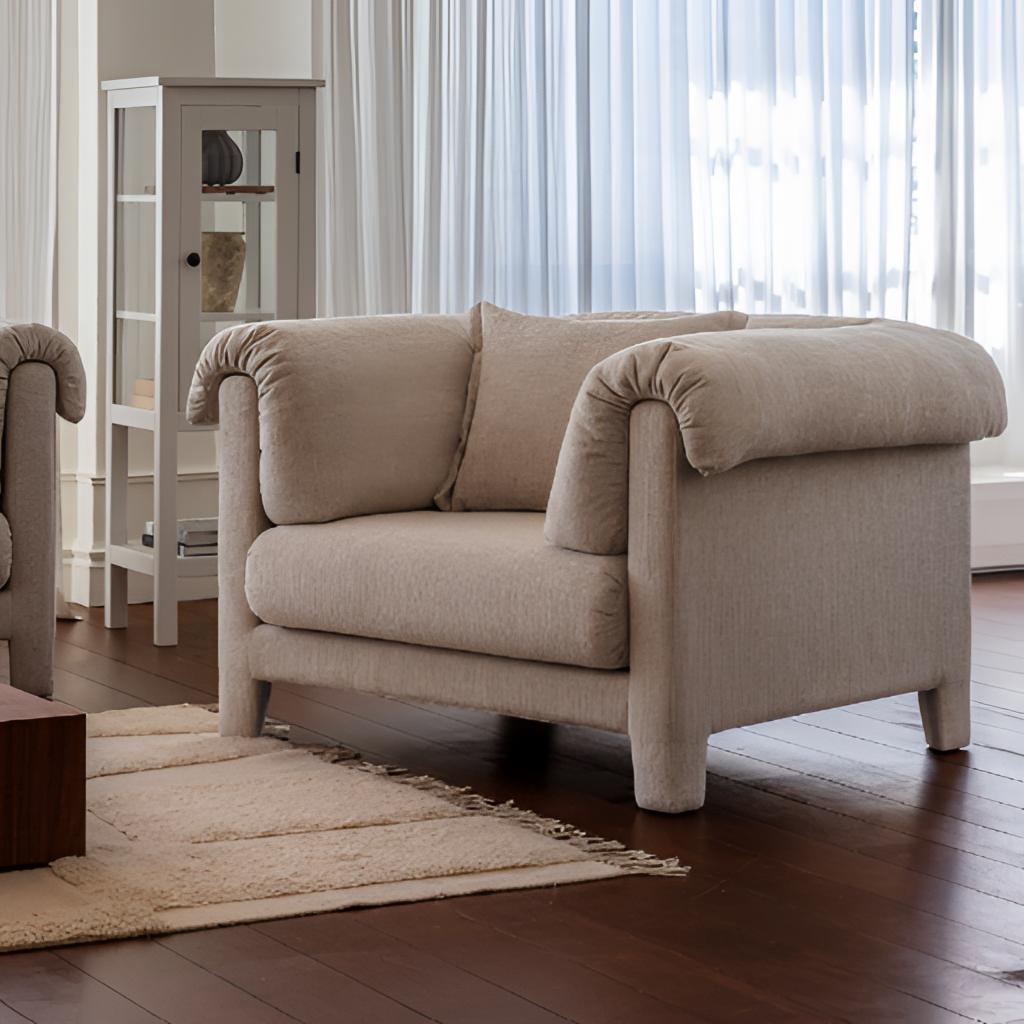
living room, fabric armchair, wood flooring, with plank pattern, contemporary, white fabric wallpaper, with solid pattern